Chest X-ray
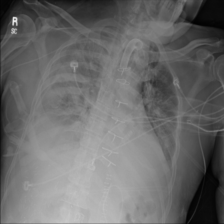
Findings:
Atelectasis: negative
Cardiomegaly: negative
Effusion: negative
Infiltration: negative
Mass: positive
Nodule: negative
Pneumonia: negative
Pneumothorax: negative
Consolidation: positive
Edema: negative
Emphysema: negative
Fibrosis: negative
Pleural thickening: negative
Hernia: negative